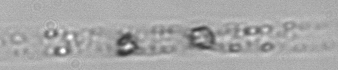
Label: Dactyliosolen_blavyanus